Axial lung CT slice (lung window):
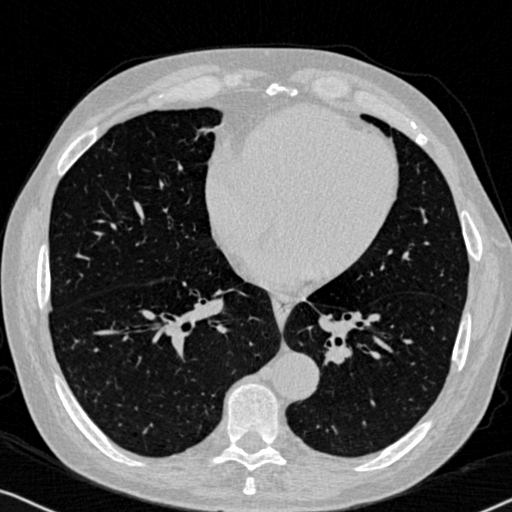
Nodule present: no